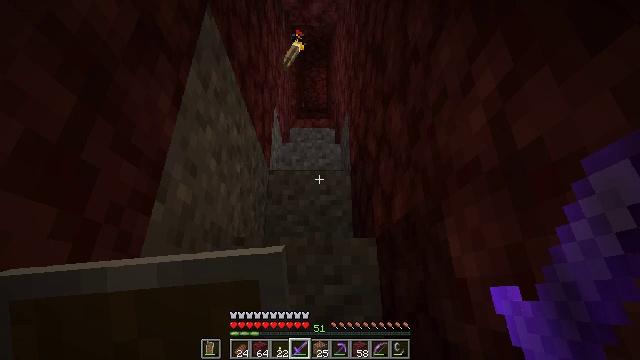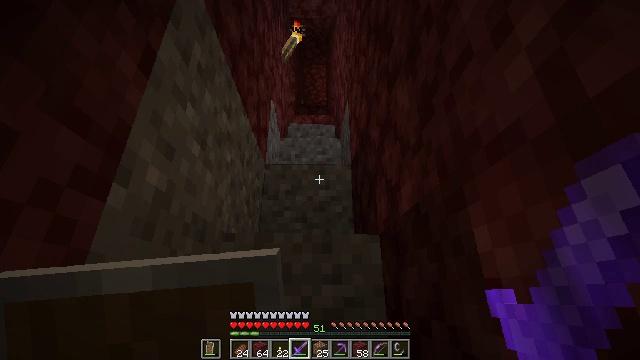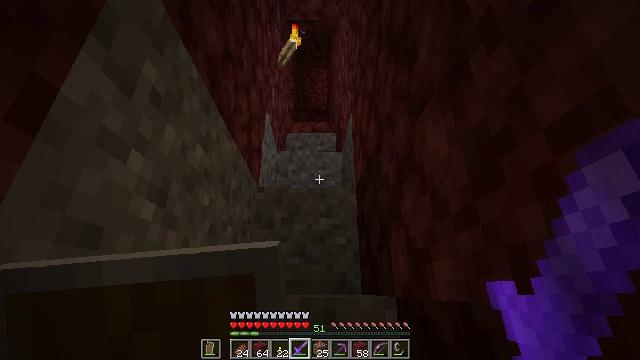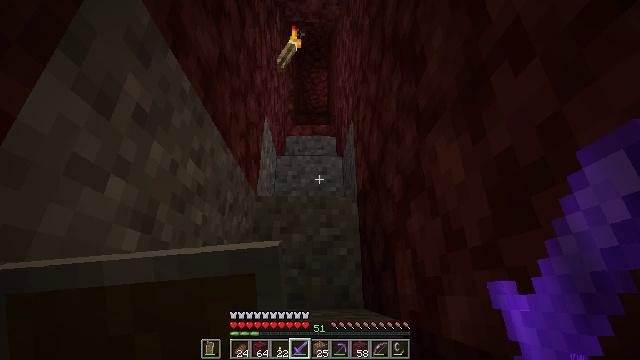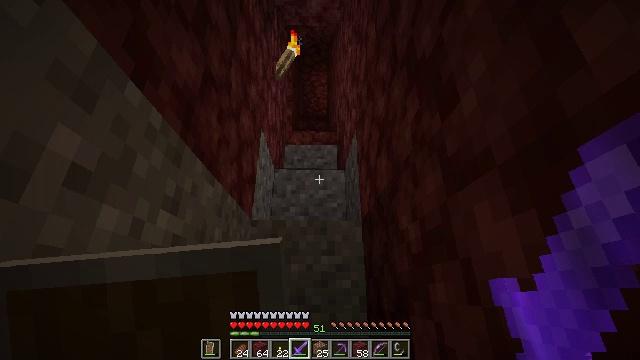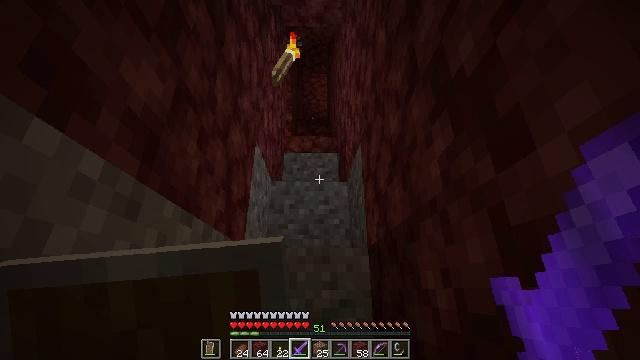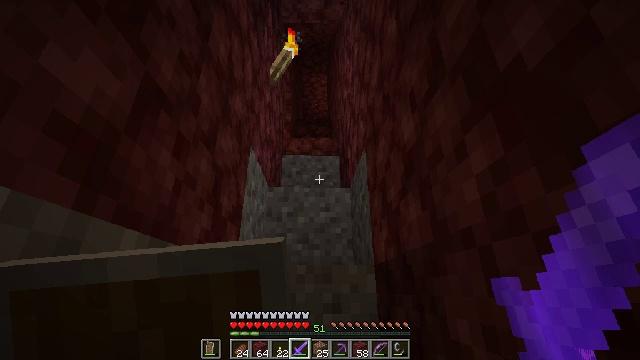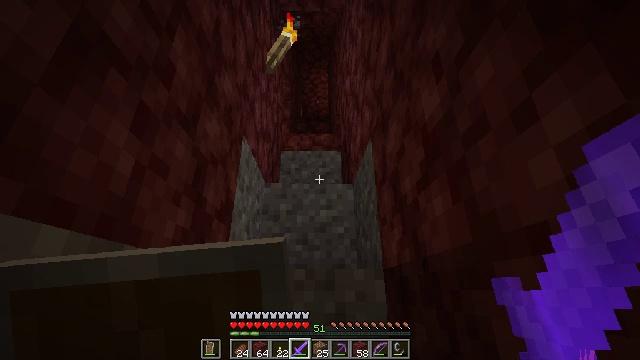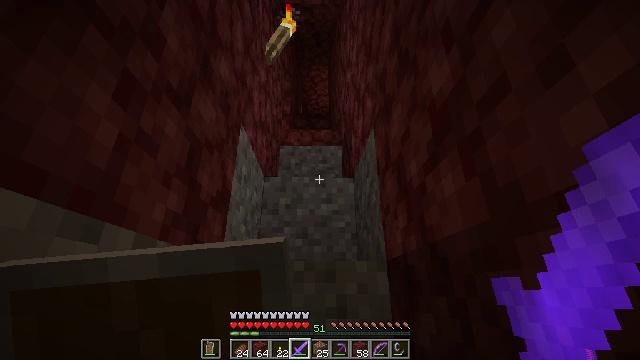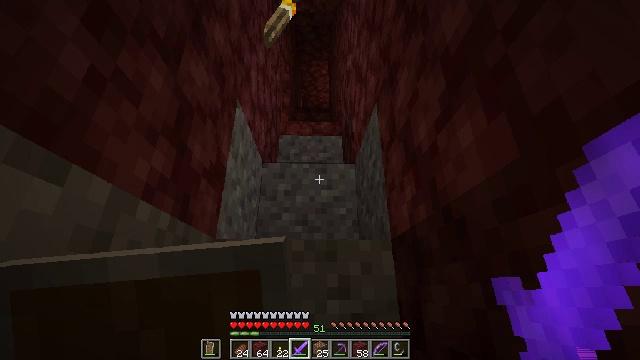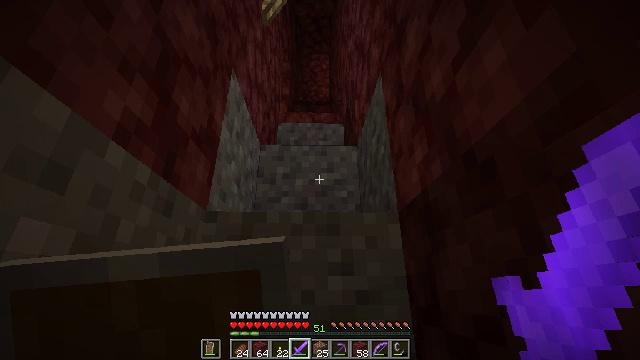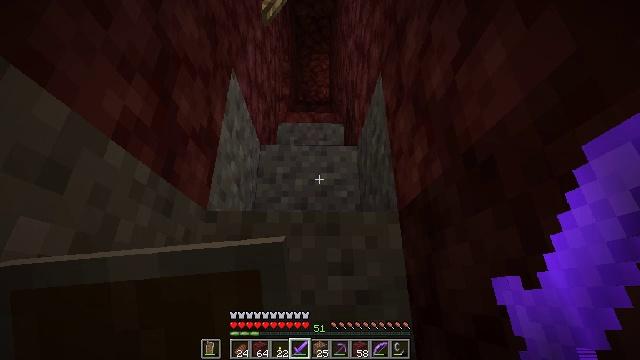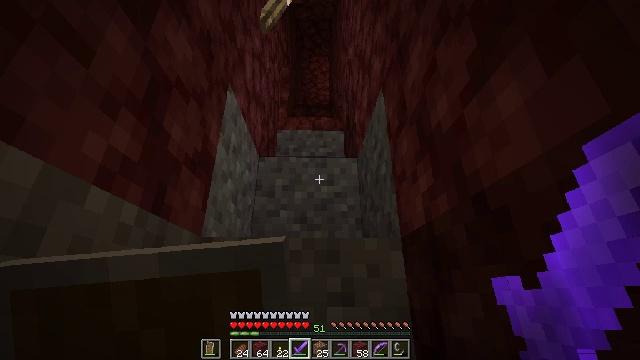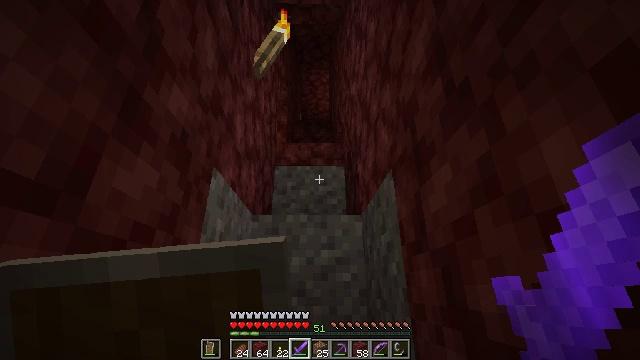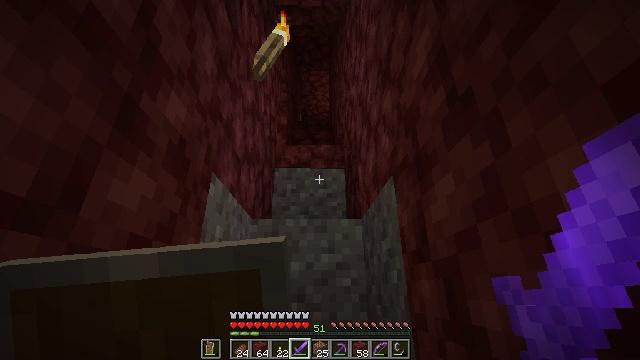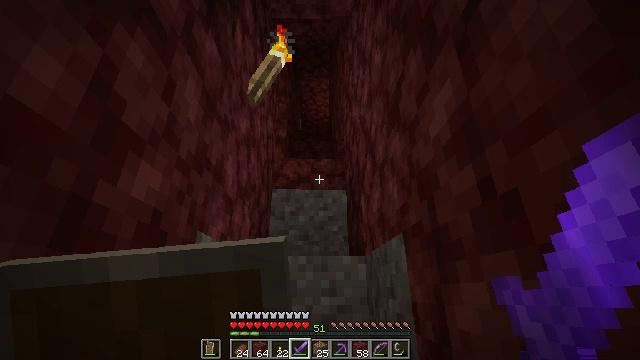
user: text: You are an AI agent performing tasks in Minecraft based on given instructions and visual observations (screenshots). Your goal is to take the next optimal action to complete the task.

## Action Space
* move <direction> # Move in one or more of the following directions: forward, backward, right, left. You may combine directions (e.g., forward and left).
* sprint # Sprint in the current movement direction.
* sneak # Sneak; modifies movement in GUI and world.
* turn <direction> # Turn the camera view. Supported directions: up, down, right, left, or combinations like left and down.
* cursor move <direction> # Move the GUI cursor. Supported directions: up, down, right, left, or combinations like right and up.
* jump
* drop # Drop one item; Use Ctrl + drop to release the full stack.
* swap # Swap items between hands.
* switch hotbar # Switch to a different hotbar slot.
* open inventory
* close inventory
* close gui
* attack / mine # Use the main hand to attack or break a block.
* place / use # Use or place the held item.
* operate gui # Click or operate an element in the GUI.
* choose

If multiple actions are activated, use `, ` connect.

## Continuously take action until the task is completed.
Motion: motion action
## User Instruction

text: Hunt the zombie.
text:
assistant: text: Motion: move forward, jump
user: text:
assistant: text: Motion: move forward, jump
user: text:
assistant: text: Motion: move forward, jump
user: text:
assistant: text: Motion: move forward, jump
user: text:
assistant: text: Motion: move forward, jump
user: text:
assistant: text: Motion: move forward, jump
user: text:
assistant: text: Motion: move forward, jump
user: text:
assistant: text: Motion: move forward, jump
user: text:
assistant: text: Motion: move forward, jump
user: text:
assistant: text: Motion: move forward, jump
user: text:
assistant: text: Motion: move forward, jump
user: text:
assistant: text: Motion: move forward, jump
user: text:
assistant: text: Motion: move forward, jump
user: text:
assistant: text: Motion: move forward, jump
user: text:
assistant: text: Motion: move forward, jump
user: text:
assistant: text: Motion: move forward, jump
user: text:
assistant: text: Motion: move forward, jump
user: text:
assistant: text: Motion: move forward, jump
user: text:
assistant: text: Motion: move forward, jump
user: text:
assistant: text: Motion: move forward, jump
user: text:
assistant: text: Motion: move forward, jump
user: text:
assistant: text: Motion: move forward, jump
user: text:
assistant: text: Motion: move forward, jump
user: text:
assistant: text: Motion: move forward, jump
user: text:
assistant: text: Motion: move forward, jump
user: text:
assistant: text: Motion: move forward, jump
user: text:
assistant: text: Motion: move forward, jump
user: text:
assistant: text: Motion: move forward, jump
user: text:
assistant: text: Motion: move forward, jump
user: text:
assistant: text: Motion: move forward, jump